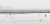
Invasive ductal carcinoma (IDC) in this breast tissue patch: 0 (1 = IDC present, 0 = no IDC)